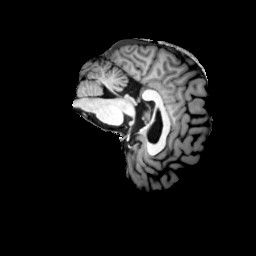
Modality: T1w
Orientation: sagittal
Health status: ill
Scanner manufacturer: siemens
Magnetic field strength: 3 T
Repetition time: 2 s
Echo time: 0.00303 s